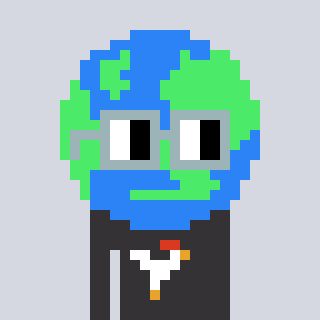
a pixel art character with square dark gray glasses, a earth-shaped head and a grayscale-colored body on a cool background